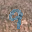
Label: 9